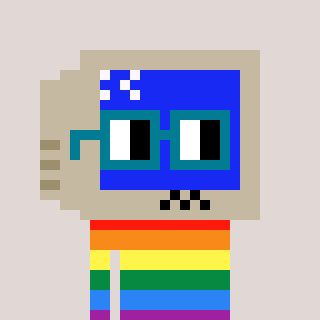
a pixel art character with square dark green glasses, a old monitor-shaped head and a green-colored body on a warm background